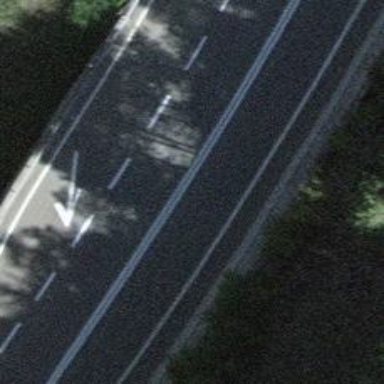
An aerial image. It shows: Asphalt road classified as primary highway.